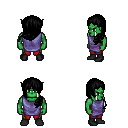
a pixel art fantasy rpg character, male body template, orc, green skin, chain tabard jacket, red pants, black left-swept hairstyle, black shoes, four views (front, back, left, right), 2x2 character sprite sheet, small pixel art, hard edges, no anti-aliasing